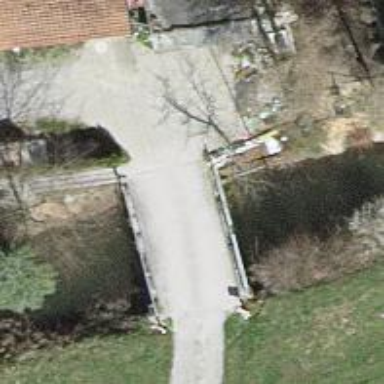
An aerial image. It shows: Concrete driveway.